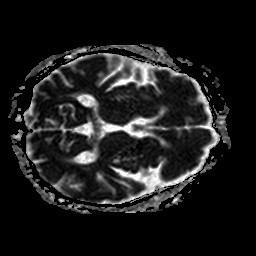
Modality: ADC
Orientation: axial
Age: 74
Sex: male
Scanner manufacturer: philips
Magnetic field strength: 1.5 T
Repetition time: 4.635 s
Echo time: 0.07843 s